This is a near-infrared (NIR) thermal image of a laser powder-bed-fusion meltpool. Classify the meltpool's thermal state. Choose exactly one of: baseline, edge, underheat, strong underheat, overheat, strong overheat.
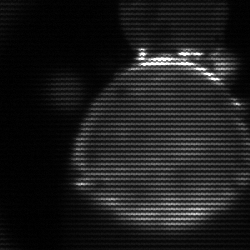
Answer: edge